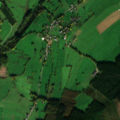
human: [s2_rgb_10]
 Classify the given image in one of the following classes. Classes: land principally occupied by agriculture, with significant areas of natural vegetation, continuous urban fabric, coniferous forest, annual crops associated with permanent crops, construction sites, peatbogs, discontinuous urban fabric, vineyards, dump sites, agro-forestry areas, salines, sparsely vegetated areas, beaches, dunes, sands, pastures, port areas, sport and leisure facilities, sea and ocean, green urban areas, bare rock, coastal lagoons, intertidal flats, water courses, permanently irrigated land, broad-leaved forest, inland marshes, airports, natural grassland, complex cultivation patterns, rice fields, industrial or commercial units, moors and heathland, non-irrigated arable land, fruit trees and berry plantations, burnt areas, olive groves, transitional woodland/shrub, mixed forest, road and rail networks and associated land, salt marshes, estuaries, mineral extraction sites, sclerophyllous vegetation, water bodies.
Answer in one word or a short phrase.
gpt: discontinuous urban fabric, pastures, land principally occupied by agriculture, with significant areas of natural vegetation, coniferous forest, mixed forest